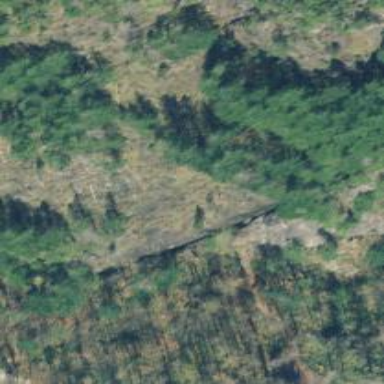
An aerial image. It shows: Crag for climbing.